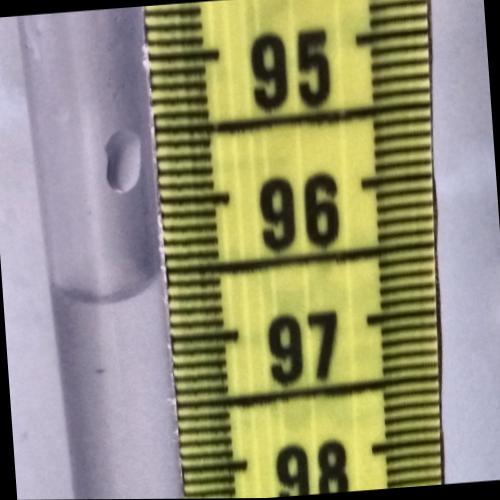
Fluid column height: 96.6 cm